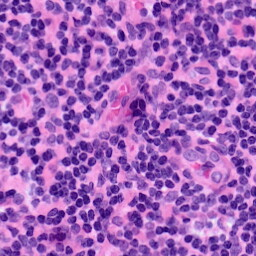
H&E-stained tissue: LymphNode